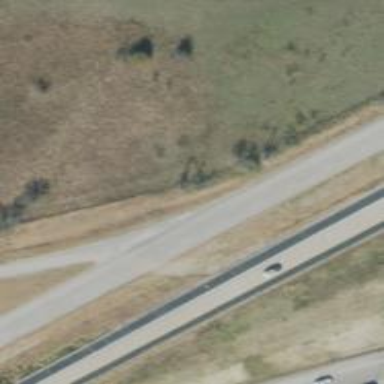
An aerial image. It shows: Secondary road with frontage road.